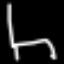
Label: chair